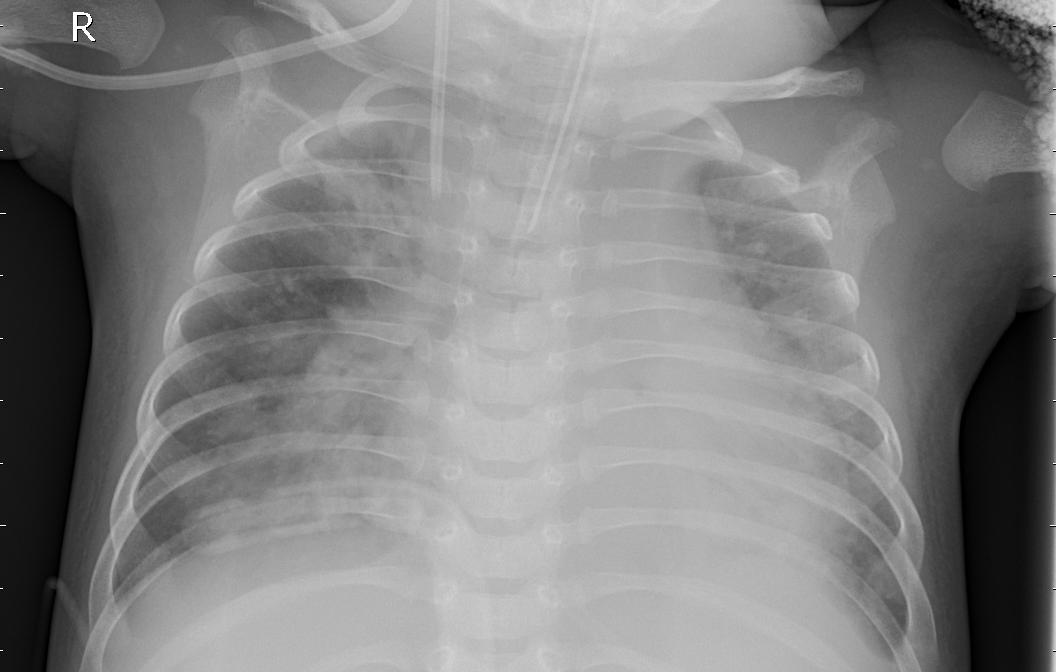
Diagnosis: PNEUMONIA